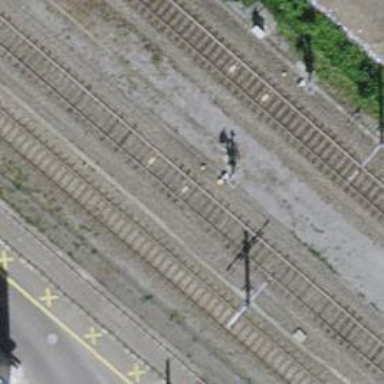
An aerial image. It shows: Railway signal.